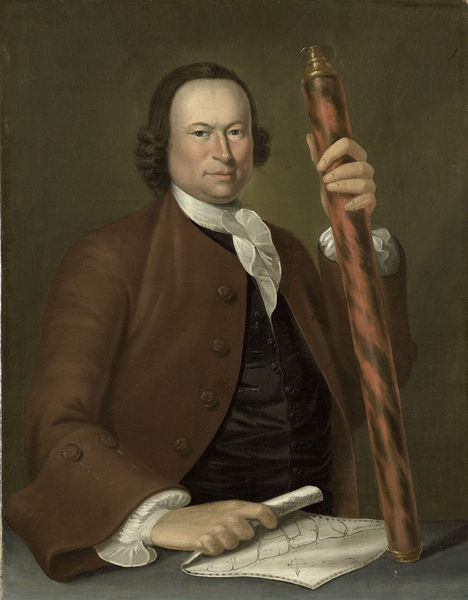
Titel: Portret van een officier ter zee met een kustkaart en een verrekijker in de hand
Künstler: John Greenwood
Standort: Amsterdam
Institution: Rijksmuseum
Schlagwörter: hand, mann, schatten, weiß, braun, finger, frisur, grau, haar, mund, nase, schwarz, tisch, rot, schal, beige, hemd, jacke, augen, bluse, gesicht, kragen, ärmel, portrait, porträt, öl, gold, haare, kaufmann, augenbrauen, lippen, locken, ohren, stock, perücke, wangen, papier, stab, ölgemälde, krawatte, halstuch, rüschen, knöpfe, jacket, weste, braune haare, manschetten, rolle, karte, papierrolle, plan, blickkontakt, fernrohr, landkarte, mittelpunkt, schriftstück, weißer kragen, zepter, phallus, geograf, brauner mantel, spitze nase, widerlich, diplomat, schisch, mantelmanschette